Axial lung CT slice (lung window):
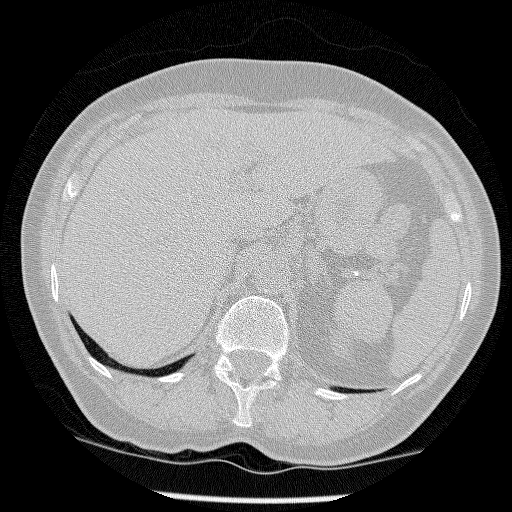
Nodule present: no